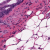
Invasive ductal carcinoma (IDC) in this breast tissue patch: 1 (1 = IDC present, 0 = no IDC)